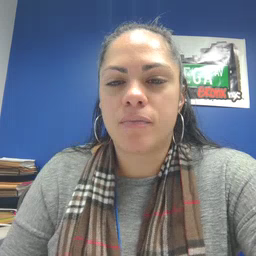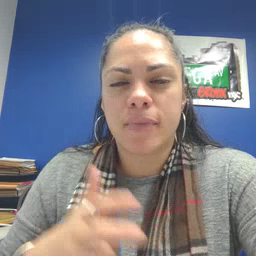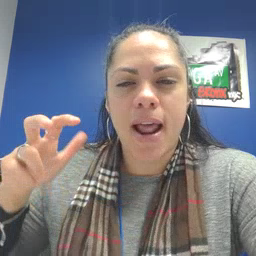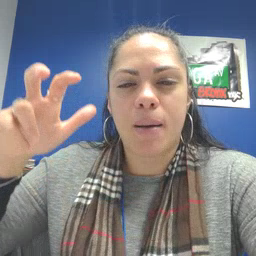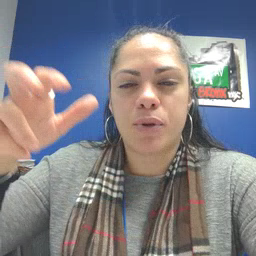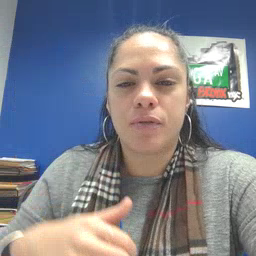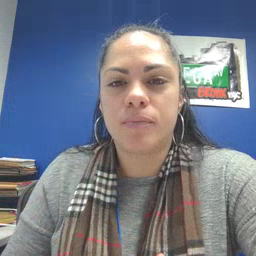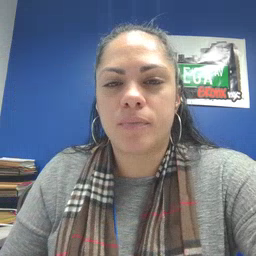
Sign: helicopter